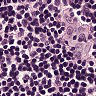
Metastatic tissue present: no